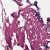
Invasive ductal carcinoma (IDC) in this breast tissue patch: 0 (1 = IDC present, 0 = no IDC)